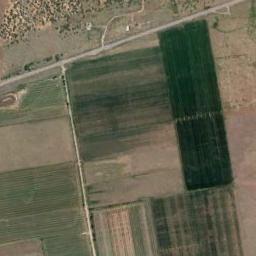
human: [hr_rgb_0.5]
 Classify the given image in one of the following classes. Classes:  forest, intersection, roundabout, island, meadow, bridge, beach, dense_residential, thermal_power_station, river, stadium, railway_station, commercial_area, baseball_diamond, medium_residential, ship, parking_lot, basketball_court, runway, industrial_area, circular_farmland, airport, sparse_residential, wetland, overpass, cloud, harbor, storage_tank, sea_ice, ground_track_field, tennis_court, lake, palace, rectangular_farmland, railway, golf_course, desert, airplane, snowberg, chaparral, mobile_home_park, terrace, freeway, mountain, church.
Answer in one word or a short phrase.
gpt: rectangular_farmland